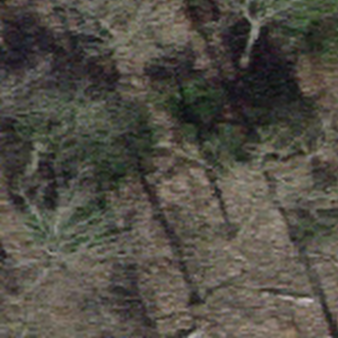
Label: other